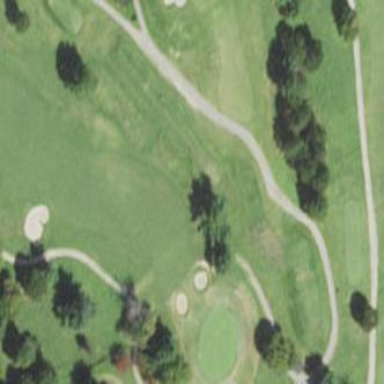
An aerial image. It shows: Golf tee.